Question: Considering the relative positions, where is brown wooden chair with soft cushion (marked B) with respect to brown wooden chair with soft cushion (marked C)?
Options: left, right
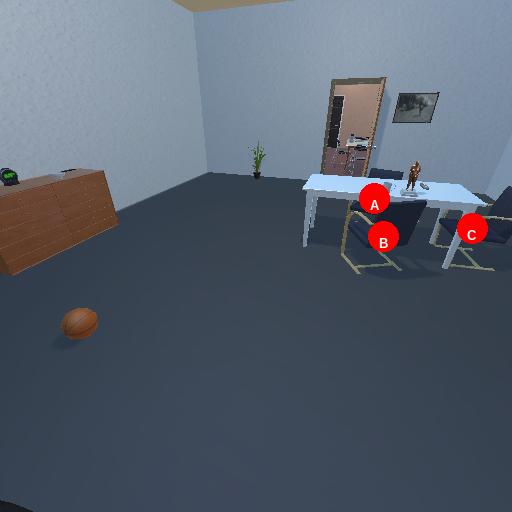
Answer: left